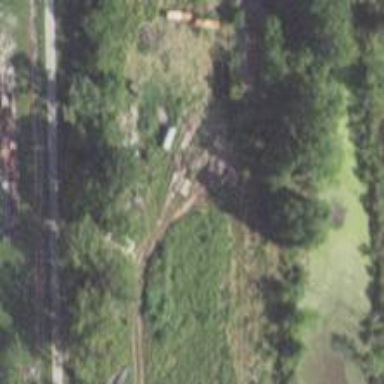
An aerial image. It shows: Abandoned railway.